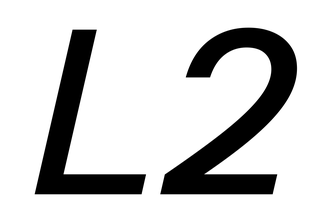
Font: InstrumentSans-Italic_Medium_Italic